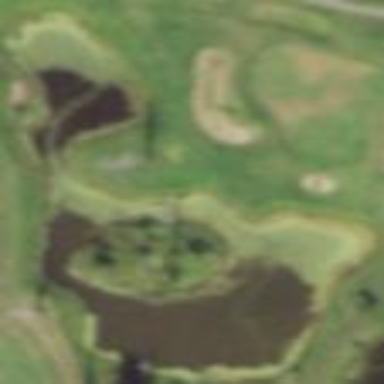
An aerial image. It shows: Water hazard in golf course. The hazard is natural water feature.